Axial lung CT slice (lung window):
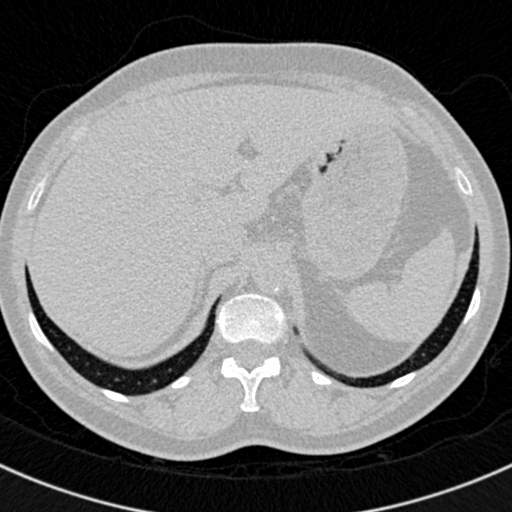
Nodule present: no